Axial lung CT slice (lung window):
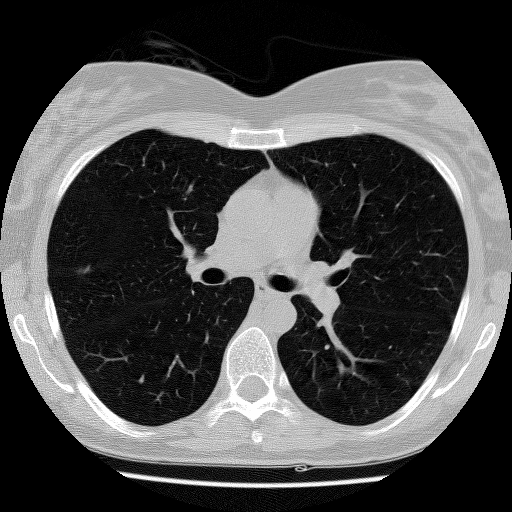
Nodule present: no